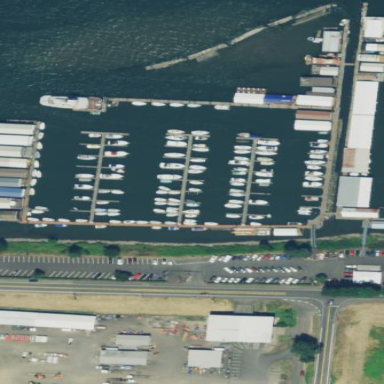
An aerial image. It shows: Marina on leisure land.